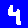
Digit: 4